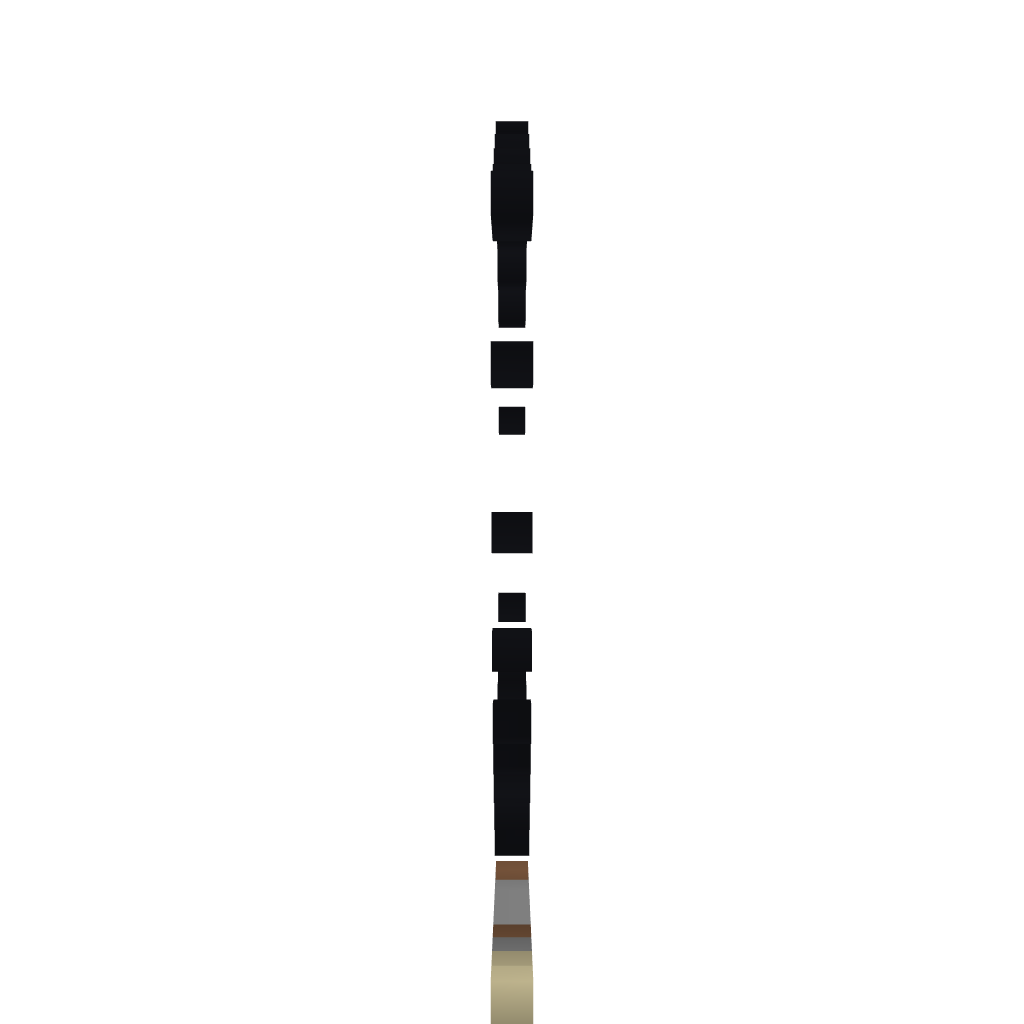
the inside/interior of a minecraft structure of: Shield (Zelda)